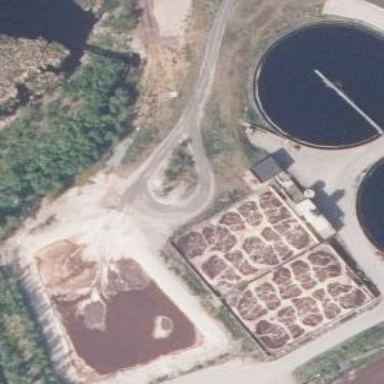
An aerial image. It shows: Basin area designated for wastewater.